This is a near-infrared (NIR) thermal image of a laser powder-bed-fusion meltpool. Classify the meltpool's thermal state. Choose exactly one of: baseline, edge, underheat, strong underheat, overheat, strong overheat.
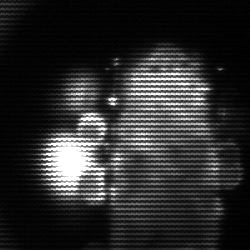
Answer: strong underheat